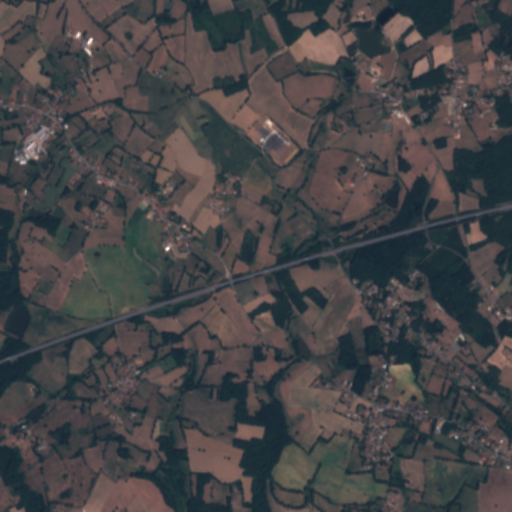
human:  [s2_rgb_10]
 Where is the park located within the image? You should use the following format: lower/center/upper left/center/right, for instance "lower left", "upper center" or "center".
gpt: The park is located in the lower left of the image.
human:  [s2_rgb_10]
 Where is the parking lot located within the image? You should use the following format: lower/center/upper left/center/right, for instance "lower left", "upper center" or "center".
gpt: The parking lot is located in the lower left of the image.
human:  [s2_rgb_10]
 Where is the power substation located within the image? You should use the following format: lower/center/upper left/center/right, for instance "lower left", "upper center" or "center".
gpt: The power substation is located in the upper left of the image.
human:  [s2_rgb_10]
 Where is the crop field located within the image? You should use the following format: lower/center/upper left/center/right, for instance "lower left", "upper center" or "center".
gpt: There is no crop field in the image.